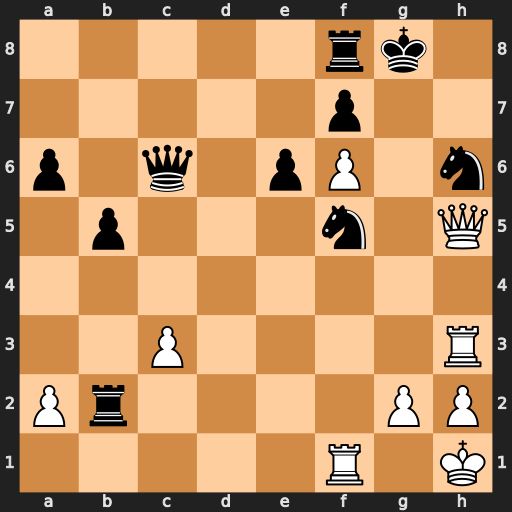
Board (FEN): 5rk1/5p2/p1q1pP1n/1p3n1Q/8/2P4R/Pr4PP/5R1K
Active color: w
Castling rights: -
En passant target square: -
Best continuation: Qg5+ Kh7 Rxh6+ Nxh6 Qg7#